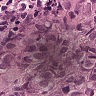
Metastatic tissue present: yes